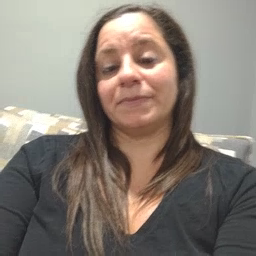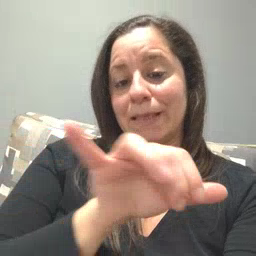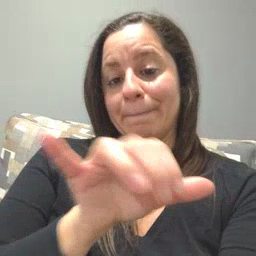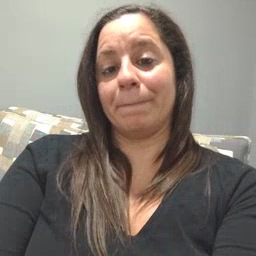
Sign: same